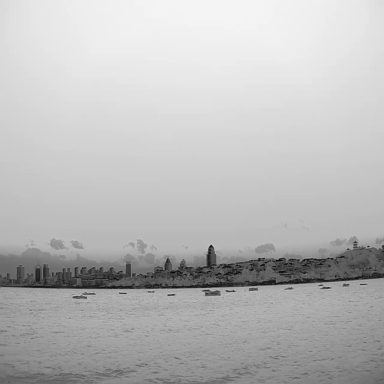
There are 12 bulk_carriers in the infrared image.